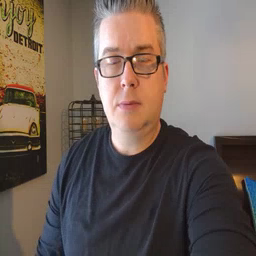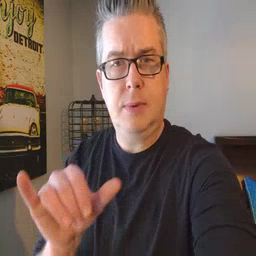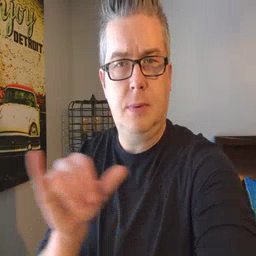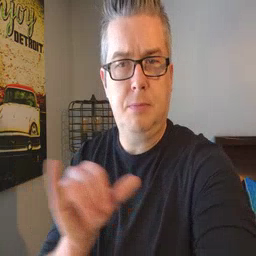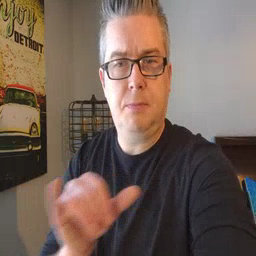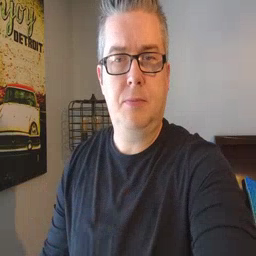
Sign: same